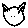
Label: cat